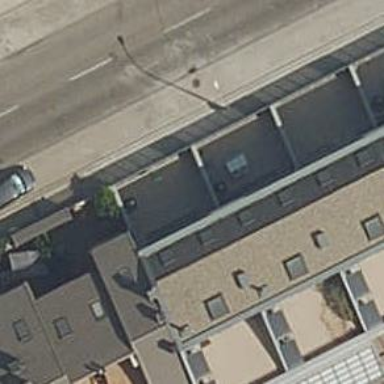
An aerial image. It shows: Residential building.